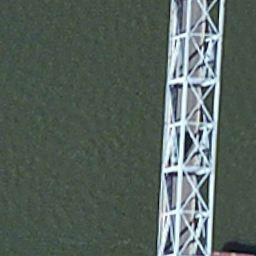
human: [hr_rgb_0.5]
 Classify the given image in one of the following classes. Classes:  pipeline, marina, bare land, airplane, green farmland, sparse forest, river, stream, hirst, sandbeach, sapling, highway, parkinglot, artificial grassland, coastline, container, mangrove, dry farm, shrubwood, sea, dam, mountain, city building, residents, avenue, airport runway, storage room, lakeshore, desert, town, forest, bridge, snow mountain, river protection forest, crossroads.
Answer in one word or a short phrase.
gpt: bridge